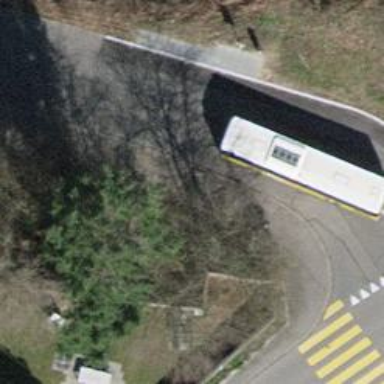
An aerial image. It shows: Bus stop with platform for public transport.